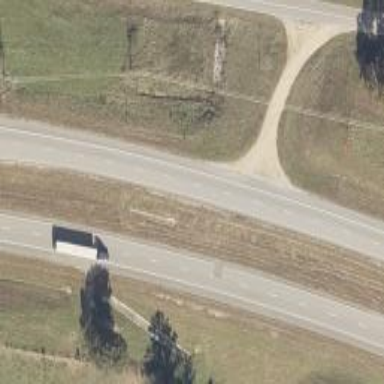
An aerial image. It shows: Trunk highway.